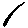
Label: line